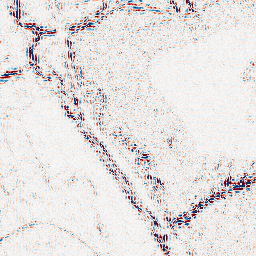
Category: wavelet
Decomposition family: wavelet_biorthogonal
Decomposition parameters: wavelet: bior3.5
level: 2
Upsampling method: quartic
Upsampling parameters: scale: 4
Upsampling scale: 4